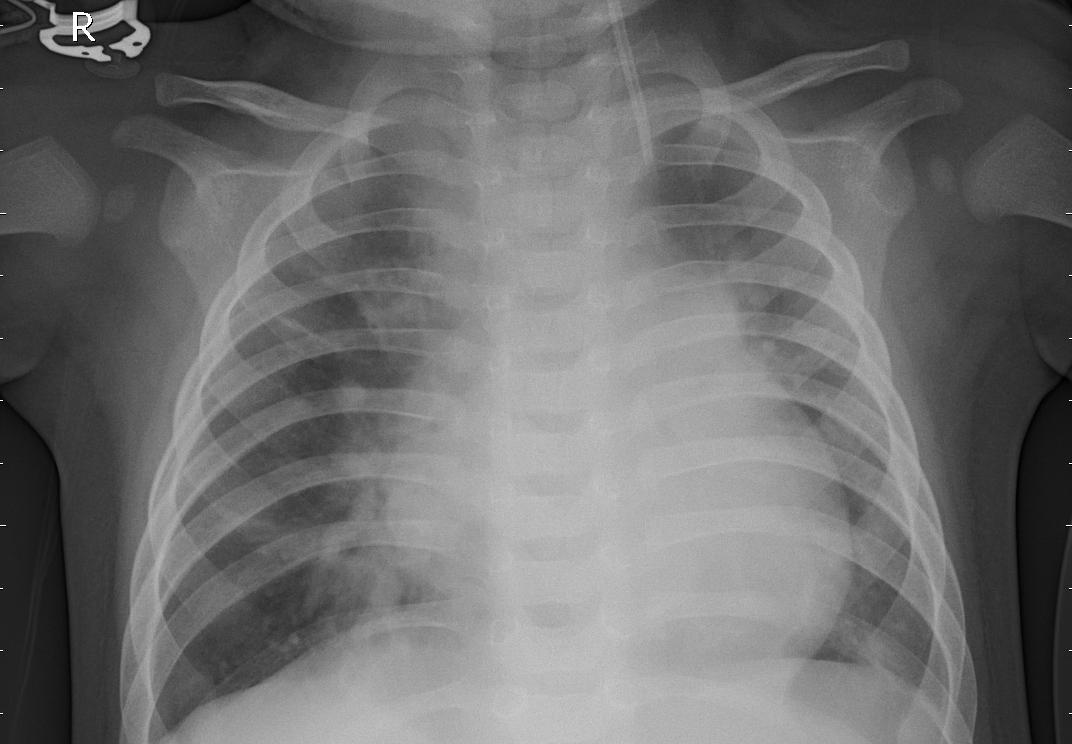
Diagnosis: PNEUMONIA